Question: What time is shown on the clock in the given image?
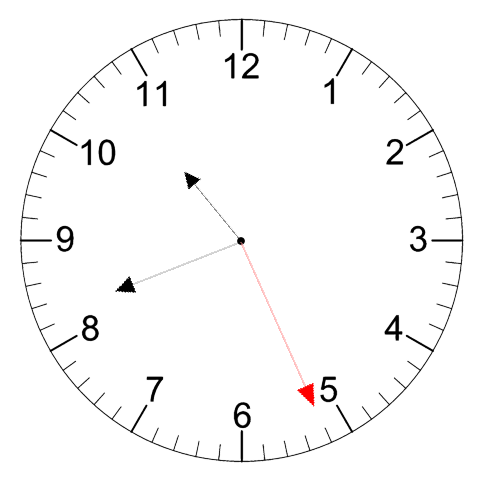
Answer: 10:41:26